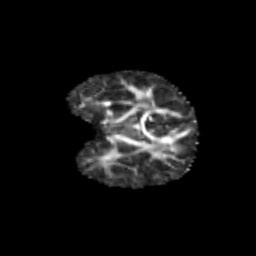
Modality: FA
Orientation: coronal
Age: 6
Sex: female
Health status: healthy